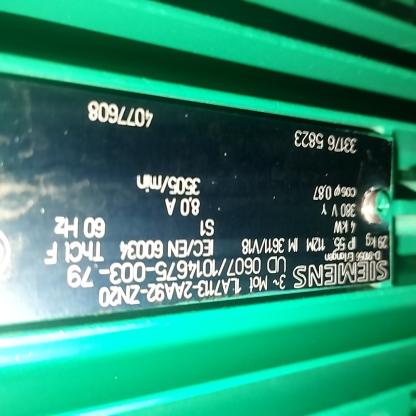
Klasa: tabliczka-znamionowa